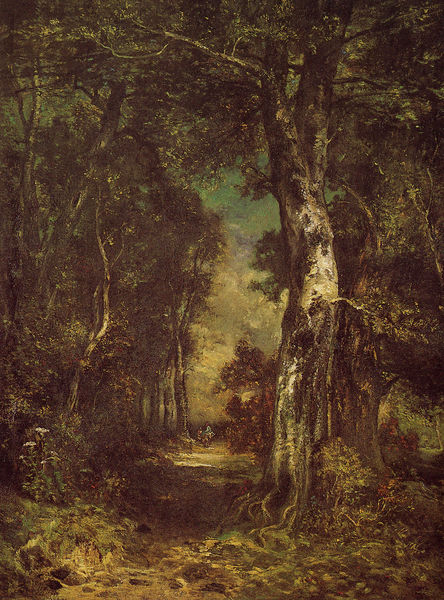
Titel: Intérieur de forêt, Waldesinnere
Künstler: Paul Huet
Standort: Bremen
Institution: Kunsthalle Bremen
Schlagwörter: baum, blau, blätter, dunkel, gemälde, himmel, laub, mann, schatten, wasser, weiß, wolken, baumstämme, bäume, gelb, grün, landschaft, menschen, ufer, äste, abend, blumen, braun, frau, geschwungen, grau, hintergrund, kleid, licht, mitte, nacht, orange, schwarz, strasse, türkis, vordergrund, ausblick, gras, rot, weg, wolke, hochformat, mensch, ast, baumstamm, birke, birken, ferne, gräser, horizont, natur, stamm, zweige, busch, einsam, gebüsch, pastos, pfad, boden, gold, familie, personen, blatt, pflanzen, rechts, wald, esel, reiter, sommer, ruhe, düster, man, hecke, landschaftsmalerei, herbst, matt, stille, romantik, stämme, dick, impressionistisch, finster, floral, durchgang, tiefe, lichteinfall, allein, dünn, baumkrone, kurven, geflecht, links, wurzel, zweig, moos, lichtung, punkt, bedrohlich, unterholz, wurzeln, lanschaft, wanderer, rinde, blattwerk, kühl, baumrinde, waldweg, hirte, wanderweg, staffagefiguren, himmer, pilger, duster, romatik, bum, lichthöhungen, sattgrün